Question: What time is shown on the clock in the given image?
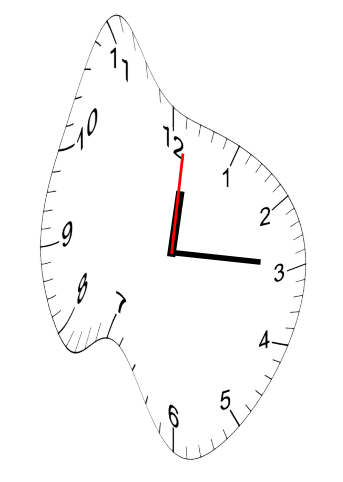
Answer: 12:15:01